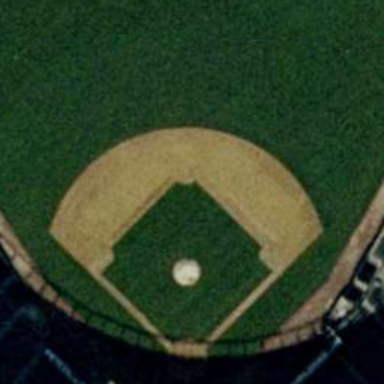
This is a baseball diamond .